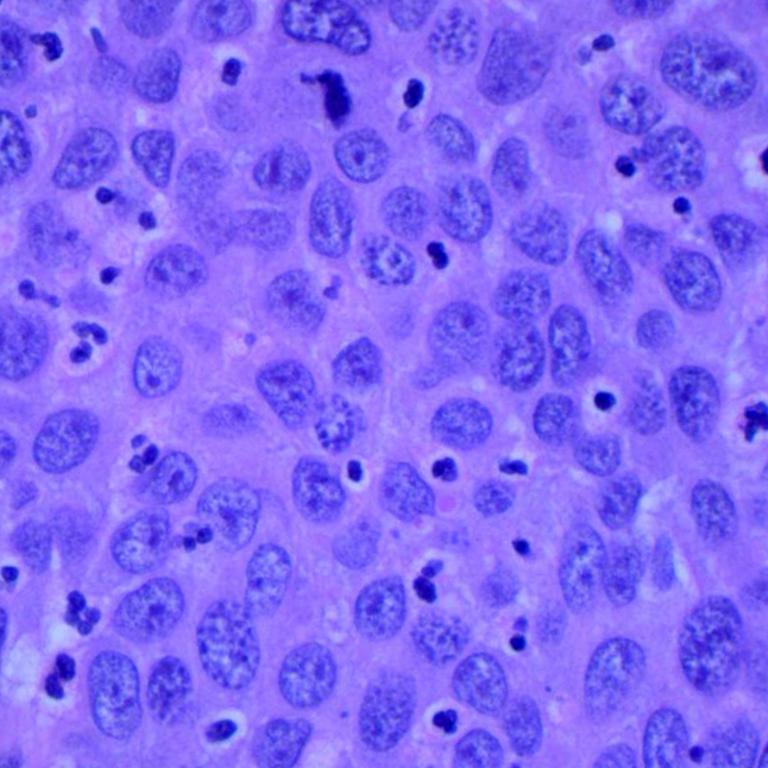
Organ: lung
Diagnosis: squamous carcinomas